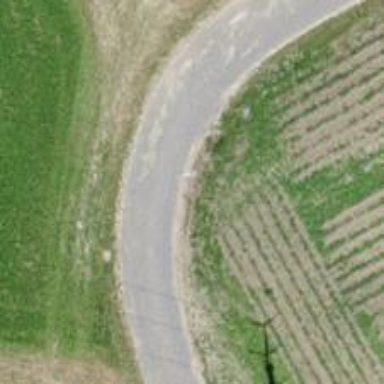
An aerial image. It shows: Well-maintained track road of grade 1.